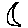
Label: moon